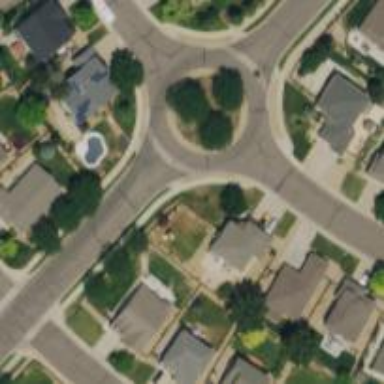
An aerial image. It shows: Roundabout.